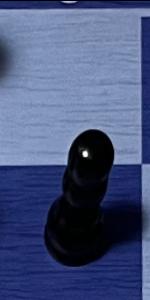
Label: Pawn_Black